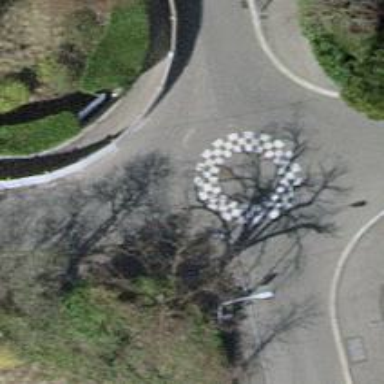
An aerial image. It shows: Rosette traffic calming feature.